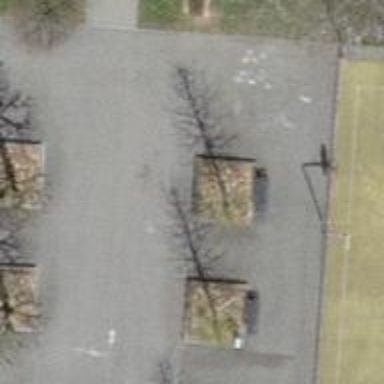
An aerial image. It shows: Bench.